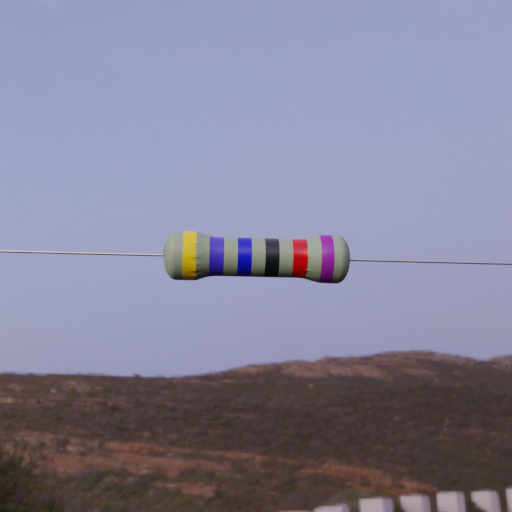
Resistor colour bands (in order): yellow, blue, blue, black, red, violet